Interaction volume radius: 10 \u00c5
Interaction volume height: 30 \u00c5
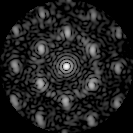
Disorder parameter: 0.4755